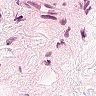
Metastatic tissue present: no